Question: I want to write a test for a method with the following signature
'''
public List<CrateRecallTaskWithComms> PopulateCrateRecallTask(List<Task> listOfBaseTasks)
{
var crateRecallTasksWithComms = new List<CrateRecallTaskWithComms>();
foreach (var task in listOfBaseTasks)
{
// do stuff
var crateRecallTasksWithComms = new CrateRecallTaskWithComms()
{
// populate properties
}
// add to list
crateRecallTasksWithComms.Add(crateRecallTasksWithComms);
}
// return populated list
return crateRecallTasksWithComms;
}
'''
I am using the 'Mock' library to mock this method, however I cannot get it work! Here is my test code so far:
'''
_crateRecallService = new Mock<CrateRecallsService>();
_crateRecallService.Setup(m => m.PopulateCrateRecallTask(It.IsAny<List<Task>>()).Returns());
'''
I am getting error at the 'It.IsAny<>' bit, the error says:
> Argument type
'System.Collections.Generic.List<Zenos.Intranet.Domain.Tasks.Task>' is
not assignable to parameter type
'System.Collections.Generic.List<Task>'

What am I doing wrong?
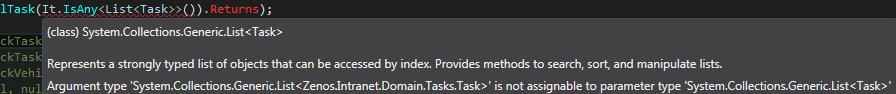
Answer: There seems to be two classes named 'Task'.
I think your method expects a list of 'System.Task', but you're setting it up with a list of 'Zenos.Intranet.Domain.Tasks.Task'. You're probably missing a 'using' directive to disambiguate between the two types..